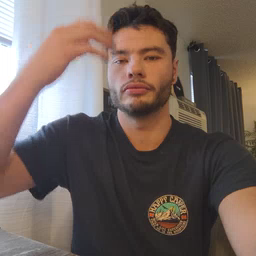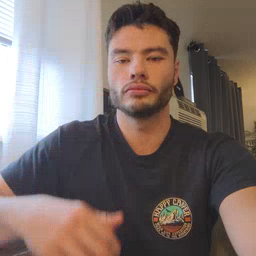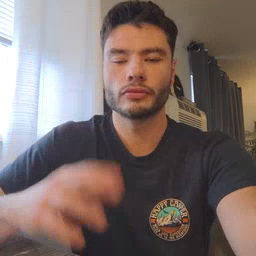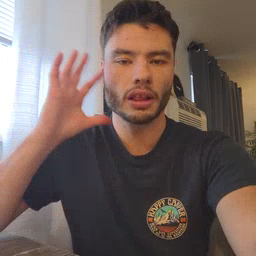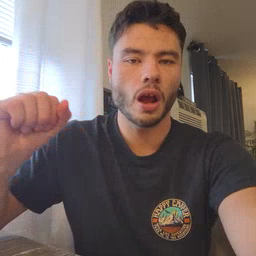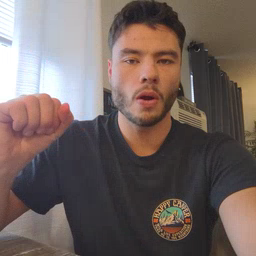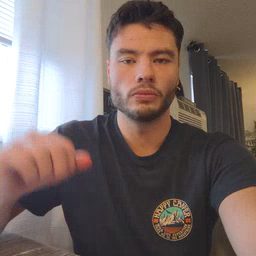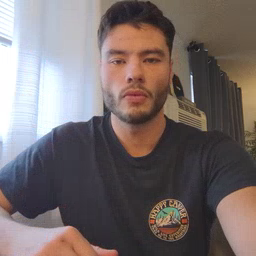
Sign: loud